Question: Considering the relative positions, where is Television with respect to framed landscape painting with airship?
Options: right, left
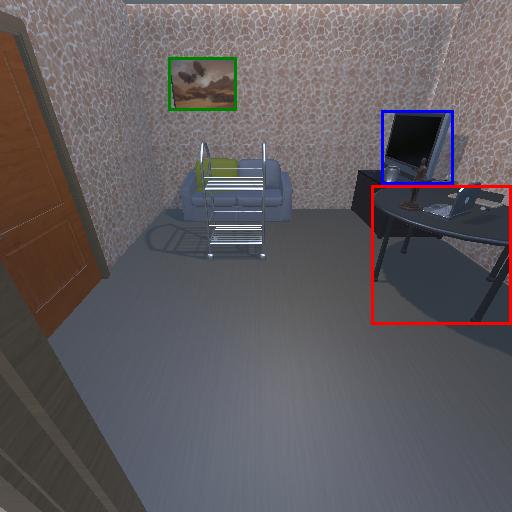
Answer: right